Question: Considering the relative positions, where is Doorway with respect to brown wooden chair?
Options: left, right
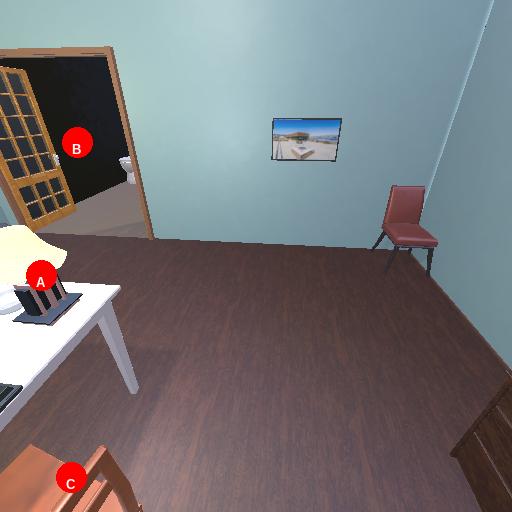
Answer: left